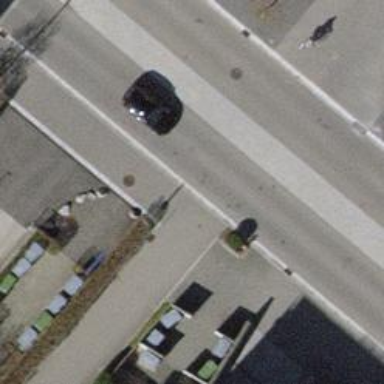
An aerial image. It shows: Unmarked crossing on the road.